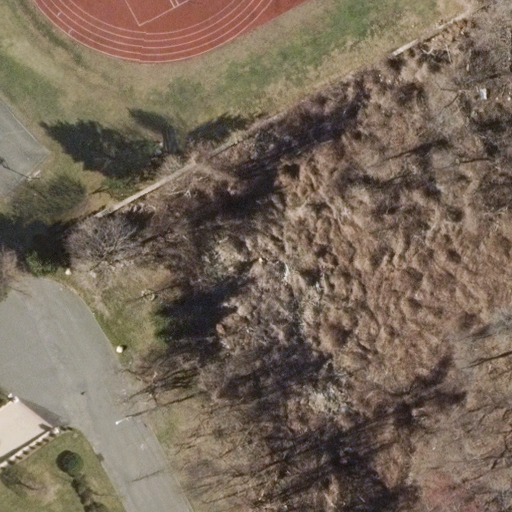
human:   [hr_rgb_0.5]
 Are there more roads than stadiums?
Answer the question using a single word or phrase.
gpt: no

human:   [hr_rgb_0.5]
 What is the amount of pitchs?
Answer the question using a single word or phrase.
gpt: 1

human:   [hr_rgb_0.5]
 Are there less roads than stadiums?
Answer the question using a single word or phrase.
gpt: no

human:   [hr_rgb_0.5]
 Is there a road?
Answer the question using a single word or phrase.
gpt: yes

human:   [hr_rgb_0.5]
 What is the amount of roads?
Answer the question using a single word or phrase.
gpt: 1

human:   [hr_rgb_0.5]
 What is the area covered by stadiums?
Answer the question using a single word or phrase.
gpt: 536m2

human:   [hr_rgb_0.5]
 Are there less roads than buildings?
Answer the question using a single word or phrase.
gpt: no

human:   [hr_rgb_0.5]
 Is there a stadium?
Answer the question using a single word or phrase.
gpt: yes

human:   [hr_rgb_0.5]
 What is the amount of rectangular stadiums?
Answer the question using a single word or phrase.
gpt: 1

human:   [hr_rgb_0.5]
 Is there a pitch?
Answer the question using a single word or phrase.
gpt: yes

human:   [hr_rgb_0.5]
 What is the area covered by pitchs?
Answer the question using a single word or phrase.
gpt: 131m2

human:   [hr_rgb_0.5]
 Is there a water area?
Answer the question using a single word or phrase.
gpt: no

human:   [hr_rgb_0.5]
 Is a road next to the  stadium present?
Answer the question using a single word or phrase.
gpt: yes

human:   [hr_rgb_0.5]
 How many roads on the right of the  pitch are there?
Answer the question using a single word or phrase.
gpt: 0

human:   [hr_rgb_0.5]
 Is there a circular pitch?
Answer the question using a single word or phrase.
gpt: no

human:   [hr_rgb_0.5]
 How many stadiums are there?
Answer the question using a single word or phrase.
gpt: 1

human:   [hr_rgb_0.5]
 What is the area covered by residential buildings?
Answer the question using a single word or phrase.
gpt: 0m2

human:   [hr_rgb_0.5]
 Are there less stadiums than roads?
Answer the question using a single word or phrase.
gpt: no

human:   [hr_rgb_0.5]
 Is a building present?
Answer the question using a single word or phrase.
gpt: no

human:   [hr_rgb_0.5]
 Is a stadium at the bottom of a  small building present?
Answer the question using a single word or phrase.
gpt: no

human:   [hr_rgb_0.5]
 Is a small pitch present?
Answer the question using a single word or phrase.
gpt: no

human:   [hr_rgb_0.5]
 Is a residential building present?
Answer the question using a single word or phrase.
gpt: no

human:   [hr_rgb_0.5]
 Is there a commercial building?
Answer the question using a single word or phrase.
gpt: no

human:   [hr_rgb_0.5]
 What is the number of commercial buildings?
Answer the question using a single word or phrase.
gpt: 0

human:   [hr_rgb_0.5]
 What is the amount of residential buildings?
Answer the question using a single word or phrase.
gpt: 0

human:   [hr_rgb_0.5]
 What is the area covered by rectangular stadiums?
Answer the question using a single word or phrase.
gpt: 536m2

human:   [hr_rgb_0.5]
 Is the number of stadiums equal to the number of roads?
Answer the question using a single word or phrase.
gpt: yes

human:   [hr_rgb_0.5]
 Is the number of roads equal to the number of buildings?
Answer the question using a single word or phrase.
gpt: no

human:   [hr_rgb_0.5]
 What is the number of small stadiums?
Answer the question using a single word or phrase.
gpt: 0

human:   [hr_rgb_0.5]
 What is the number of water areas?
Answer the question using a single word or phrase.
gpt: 0

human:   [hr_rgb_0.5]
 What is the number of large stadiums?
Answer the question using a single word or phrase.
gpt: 1

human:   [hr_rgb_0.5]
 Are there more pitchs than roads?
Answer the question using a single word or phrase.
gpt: no

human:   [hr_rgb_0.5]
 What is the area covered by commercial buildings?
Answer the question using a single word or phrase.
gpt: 0m2

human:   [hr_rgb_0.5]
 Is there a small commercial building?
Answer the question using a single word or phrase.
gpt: no

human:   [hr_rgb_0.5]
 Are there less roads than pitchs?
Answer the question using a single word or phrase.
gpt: no

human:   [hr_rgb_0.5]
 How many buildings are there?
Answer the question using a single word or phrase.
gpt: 0

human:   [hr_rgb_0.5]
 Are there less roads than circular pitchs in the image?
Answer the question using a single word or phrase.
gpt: no

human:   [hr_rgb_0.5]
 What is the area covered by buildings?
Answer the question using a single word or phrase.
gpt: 0m2

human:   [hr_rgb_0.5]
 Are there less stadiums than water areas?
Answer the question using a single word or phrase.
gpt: no

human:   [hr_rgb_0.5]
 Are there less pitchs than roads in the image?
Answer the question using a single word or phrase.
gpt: no

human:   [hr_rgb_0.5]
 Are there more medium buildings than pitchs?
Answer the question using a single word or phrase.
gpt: no

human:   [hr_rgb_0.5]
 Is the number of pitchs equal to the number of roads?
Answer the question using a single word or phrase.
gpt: yes

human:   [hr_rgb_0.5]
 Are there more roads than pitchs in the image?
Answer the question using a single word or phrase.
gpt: no

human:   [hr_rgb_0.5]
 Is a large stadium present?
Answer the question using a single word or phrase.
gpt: yes

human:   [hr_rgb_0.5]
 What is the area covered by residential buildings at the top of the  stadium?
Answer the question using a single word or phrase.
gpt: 0m2

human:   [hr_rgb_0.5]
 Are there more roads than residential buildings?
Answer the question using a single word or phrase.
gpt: yes

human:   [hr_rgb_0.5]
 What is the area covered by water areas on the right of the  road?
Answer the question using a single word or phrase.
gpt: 0m2

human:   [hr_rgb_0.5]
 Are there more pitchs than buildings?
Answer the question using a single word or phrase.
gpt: yes

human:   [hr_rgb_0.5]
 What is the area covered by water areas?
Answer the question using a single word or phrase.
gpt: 0m2

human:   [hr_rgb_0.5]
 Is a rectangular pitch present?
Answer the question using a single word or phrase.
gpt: yes

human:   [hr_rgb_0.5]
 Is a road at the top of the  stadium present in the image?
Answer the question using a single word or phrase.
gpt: no

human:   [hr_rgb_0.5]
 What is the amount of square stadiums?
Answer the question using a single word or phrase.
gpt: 0

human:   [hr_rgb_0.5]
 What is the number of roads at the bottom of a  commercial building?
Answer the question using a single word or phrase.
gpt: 0

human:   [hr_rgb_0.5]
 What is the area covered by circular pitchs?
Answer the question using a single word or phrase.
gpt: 0m2

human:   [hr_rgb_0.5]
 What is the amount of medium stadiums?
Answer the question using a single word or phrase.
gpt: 0

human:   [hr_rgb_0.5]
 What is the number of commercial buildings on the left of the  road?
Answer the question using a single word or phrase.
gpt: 0

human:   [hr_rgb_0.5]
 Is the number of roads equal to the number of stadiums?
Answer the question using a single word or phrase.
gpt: yes

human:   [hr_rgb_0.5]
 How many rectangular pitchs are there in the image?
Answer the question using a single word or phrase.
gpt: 1

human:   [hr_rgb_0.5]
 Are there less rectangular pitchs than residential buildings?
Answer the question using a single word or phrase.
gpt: no

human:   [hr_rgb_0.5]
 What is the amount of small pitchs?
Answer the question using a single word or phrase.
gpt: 0

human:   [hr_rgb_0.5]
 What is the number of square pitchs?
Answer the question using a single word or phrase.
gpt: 0

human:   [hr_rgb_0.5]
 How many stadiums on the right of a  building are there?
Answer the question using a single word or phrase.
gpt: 0

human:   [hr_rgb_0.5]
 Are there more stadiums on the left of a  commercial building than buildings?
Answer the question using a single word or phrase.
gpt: no

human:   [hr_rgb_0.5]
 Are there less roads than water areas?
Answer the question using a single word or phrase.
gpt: no